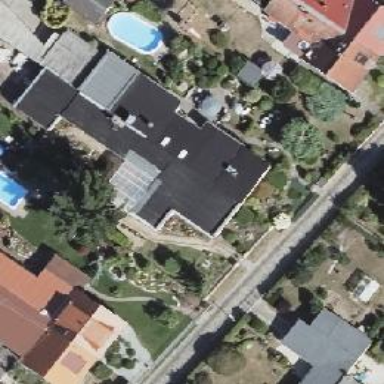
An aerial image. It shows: Semidetached house with gabled roof.